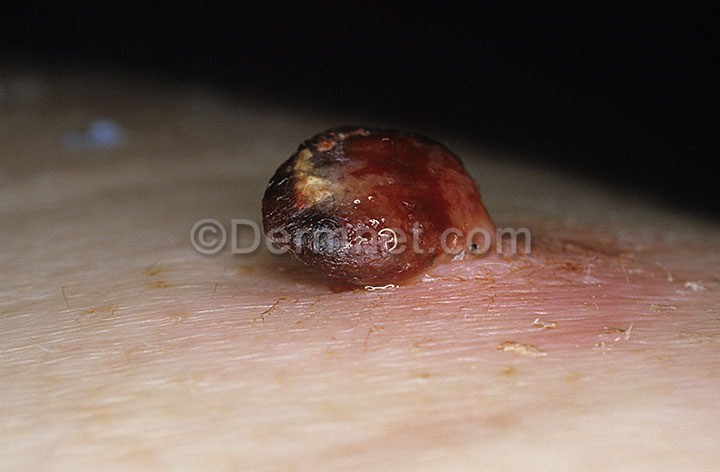
Disease: Vascular Tumors